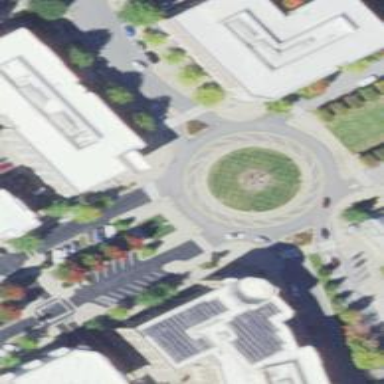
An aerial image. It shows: Residential road that intersects with roundabout.